Question: i have 2 files 'ProductTableViewCotrollers.swift' and 'Product.swift'
I declare a class in 'Product.swift' named 'Product' and I am trying to initialize and use it in 'ProductTableViewCotrollers.swift' with no success.
here are my 'ProductTableViewCotrollers.swift'
'''
class ProductsTableViewController: UITableViewController {
let p1 = Product()
let p2 = Product()
let p3 = Product()
let p4 = Product()
p1.name = ""
//////......
'''
and here 'Product.swift'
'''
import Foundation
import UIKit
class Product {
var name: String?
var image: UIImage?
var cellImage: UIImage?
}
'''
Bot files are of the same target 'Phones'
and here is the error saying there was no definition

I am using Xcode '8.3.3 (8E3004b)'
and osx '10.12.6 (16G29)'
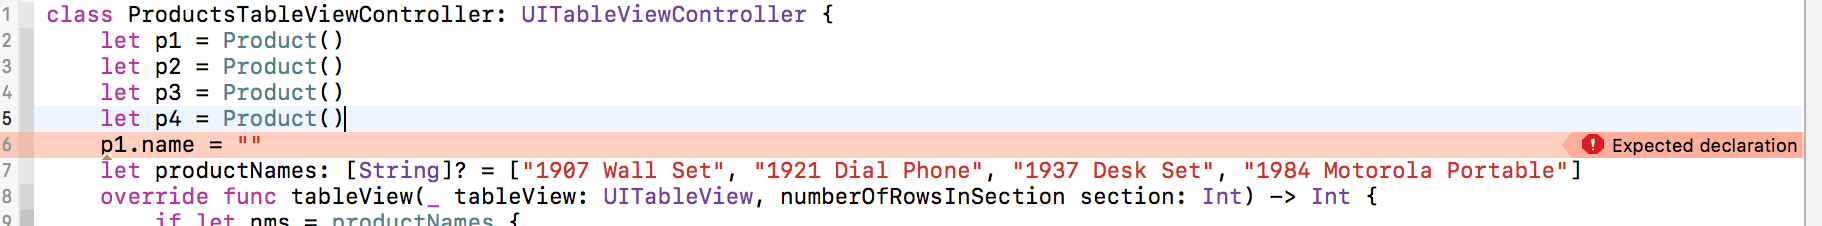
Answer: Set property in one of the ViewController lifecycle methods
'''
class TableViewController: UITableViewController {
let p1 = Product()
let p2 = Product()
let p3 = Product()
let p4 = Product()
override func viewDidLoad() {
super.viewDidLoad()
p1.name = ""
}
'''